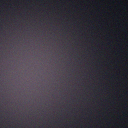
Screen state: off